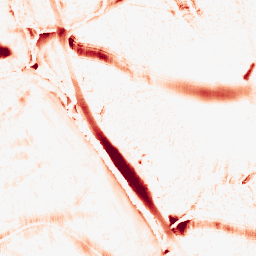
Category: morphological
Decomposition family: morphological_ellipse
Decomposition parameters: operation: opening
width: 30
height: 20
Upsampling method: quadratic
Upsampling parameters: scale: 4
Upsampling scale: 4